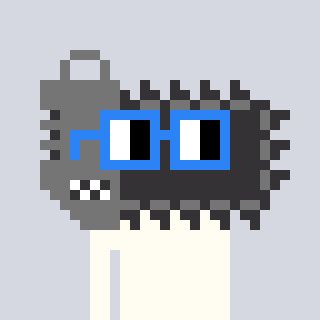
a pixel art character with square blue glasses, a chainsaw-shaped head and a bege-colored body on a cool background